Question: In a my Java project I want to create a chart like this

The Java charting library should allow to define filled parts as for example like
'''
new Range("Class A", 0, 40); //blue color part - from 0 to 40
new Range("CLass B", 40, 100); //purple color part - from 40 to 100
new Range("Class C", 120, 135); //Yellow color part - from 120 to 135
'''
Also that class should allow to update the chart at run-time. What are the good Java charting libraries to do that?
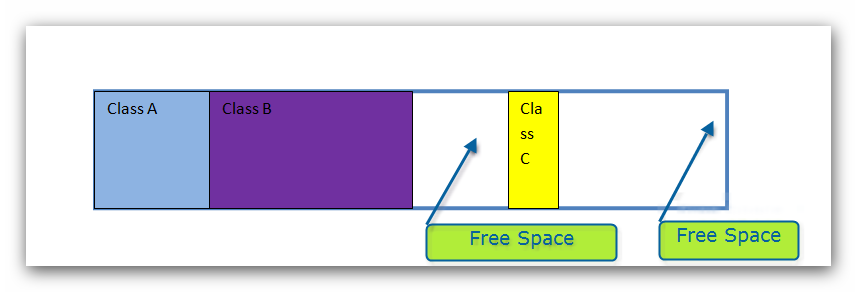
Answer: Other than <URL> you can also use orsonchart beans which can be used in Netbeans.
Also try one of these:-
- <URL>